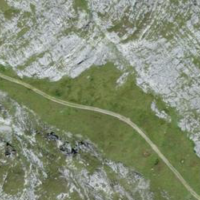
EUNIS habitat code: 23
Species observed at this site:
Marmota marmota
Silene acaulis
Oenanthe oenanthe
Gentiana clusii